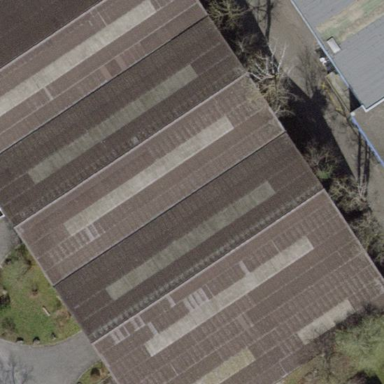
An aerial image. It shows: Industrial building.